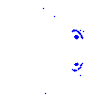
Particle: pion